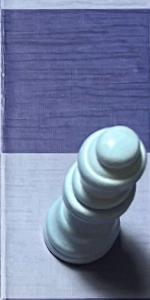
Label: Queen_White